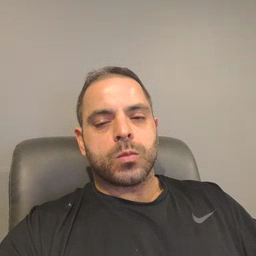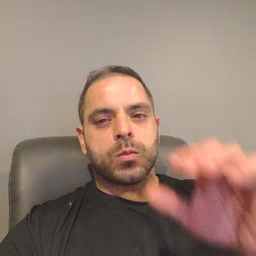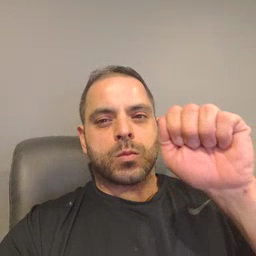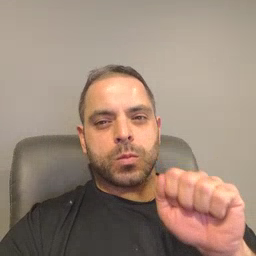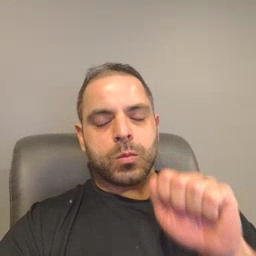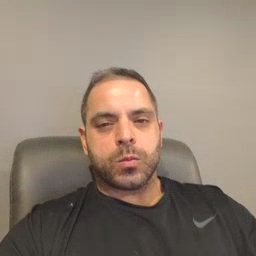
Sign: mitten